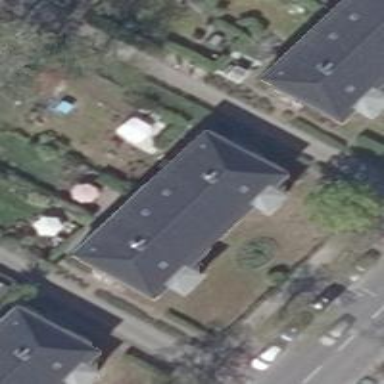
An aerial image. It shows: Hipped roof apartment building.